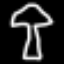
Label: mushroom